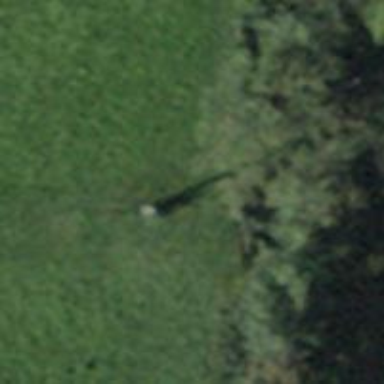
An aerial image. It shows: Power pole.